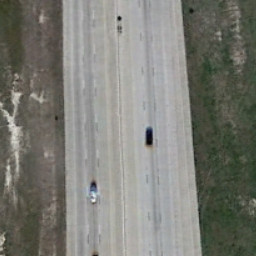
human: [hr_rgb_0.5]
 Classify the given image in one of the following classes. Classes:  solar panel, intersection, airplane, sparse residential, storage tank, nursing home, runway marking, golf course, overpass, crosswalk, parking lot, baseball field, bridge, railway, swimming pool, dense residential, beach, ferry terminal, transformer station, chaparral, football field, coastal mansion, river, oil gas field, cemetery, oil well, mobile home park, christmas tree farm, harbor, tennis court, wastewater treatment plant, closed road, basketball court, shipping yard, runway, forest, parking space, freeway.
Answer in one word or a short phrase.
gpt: freeway